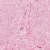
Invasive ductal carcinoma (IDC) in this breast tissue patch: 0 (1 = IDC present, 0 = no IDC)